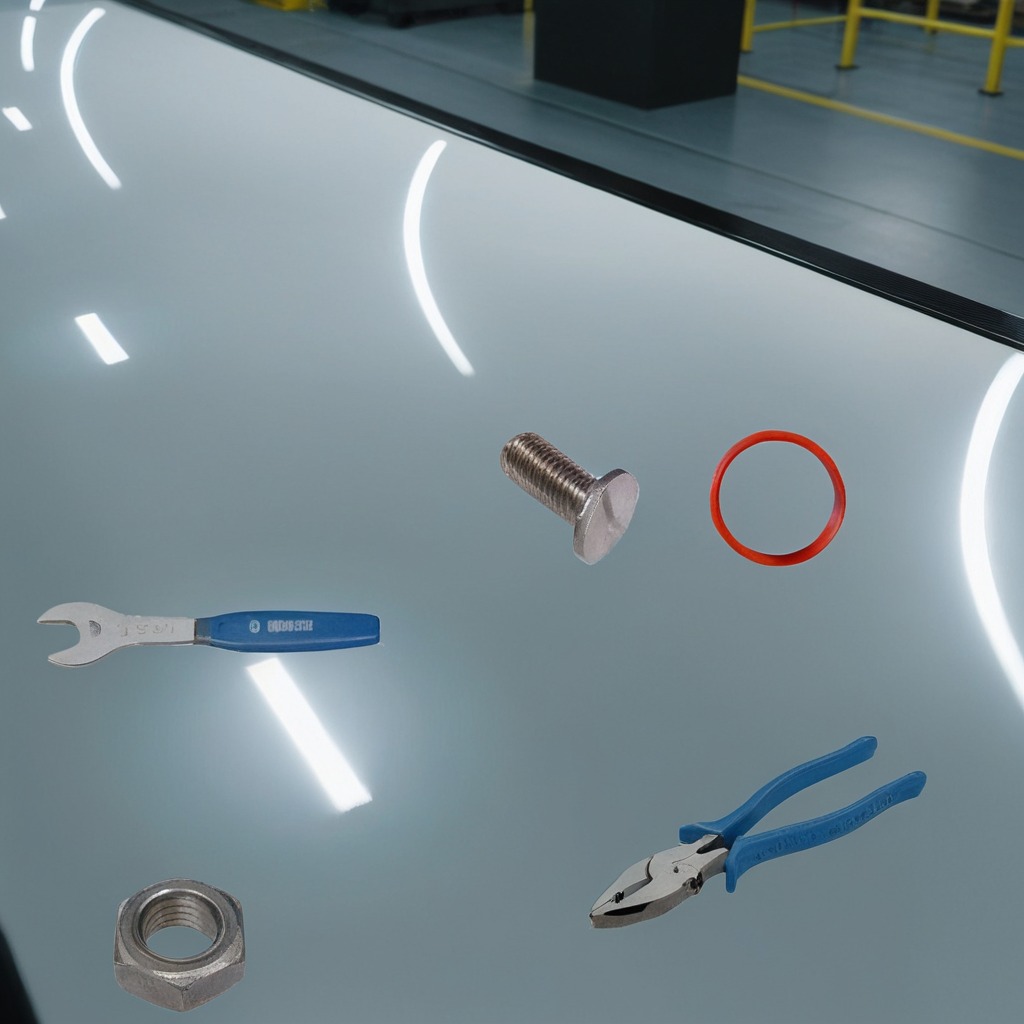
A rubber Oring, a metal machine screw, a pair of pliers, a metal nut, and a wrench are lying on the table.